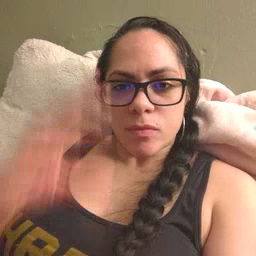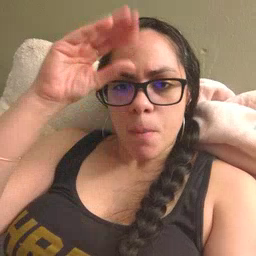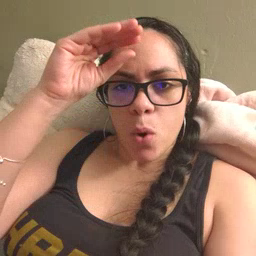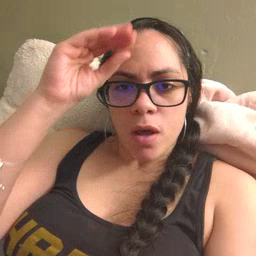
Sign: boy